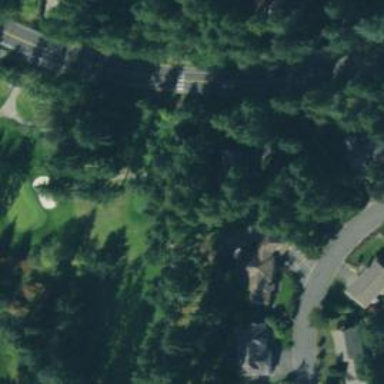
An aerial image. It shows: Service road designated as golf cart path.